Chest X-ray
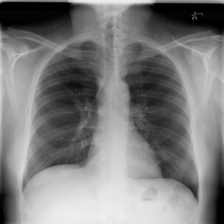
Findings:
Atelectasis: negative
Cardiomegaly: negative
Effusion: negative
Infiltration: negative
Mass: negative
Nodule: negative
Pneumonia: negative
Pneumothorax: negative
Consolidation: negative
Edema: negative
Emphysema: negative
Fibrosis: negative
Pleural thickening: negative
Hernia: negative